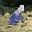
Label: 6